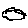
Label: cloud